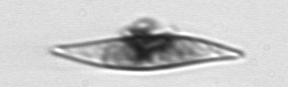
Label: Pleurosigma